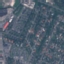
Land use / land cover: Residential